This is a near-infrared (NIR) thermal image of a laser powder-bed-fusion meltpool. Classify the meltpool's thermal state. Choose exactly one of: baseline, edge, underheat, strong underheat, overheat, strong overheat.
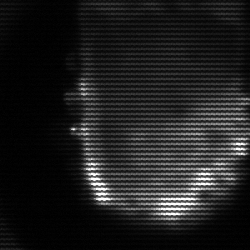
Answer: baseline